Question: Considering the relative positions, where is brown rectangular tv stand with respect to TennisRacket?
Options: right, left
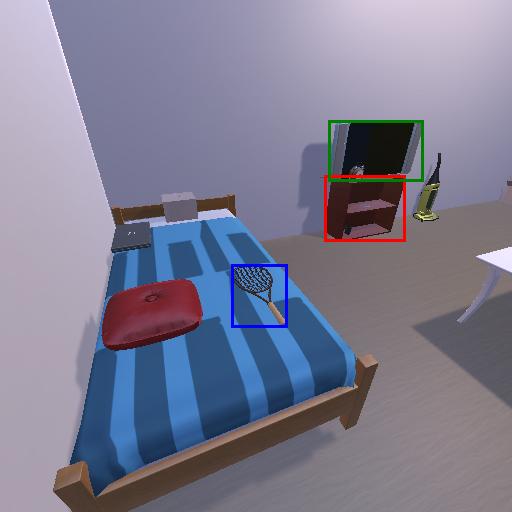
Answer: right